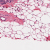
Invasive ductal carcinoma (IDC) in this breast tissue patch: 0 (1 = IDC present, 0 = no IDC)